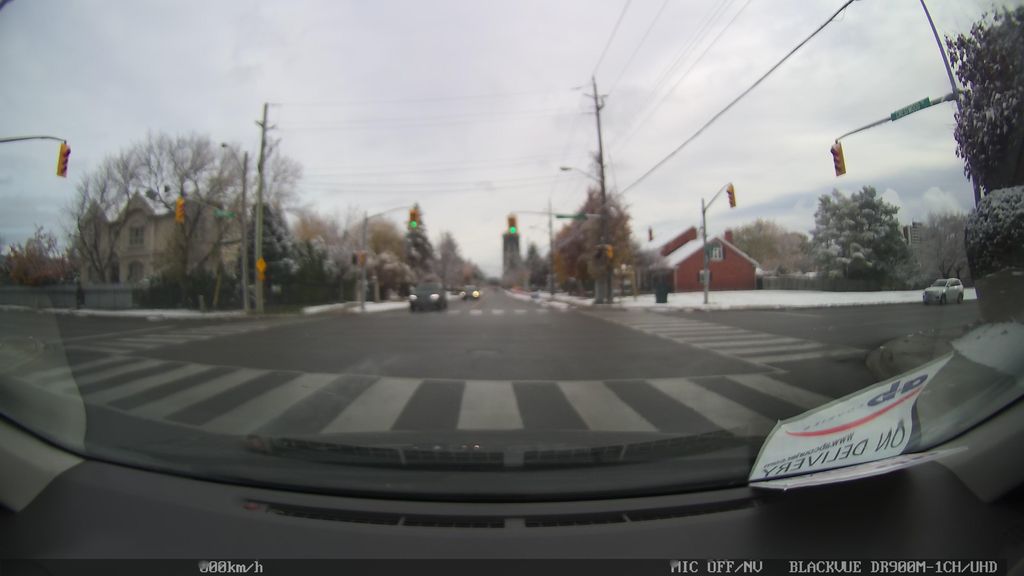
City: toronto